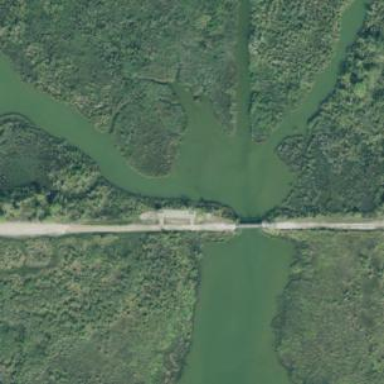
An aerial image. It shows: Path on bridge.